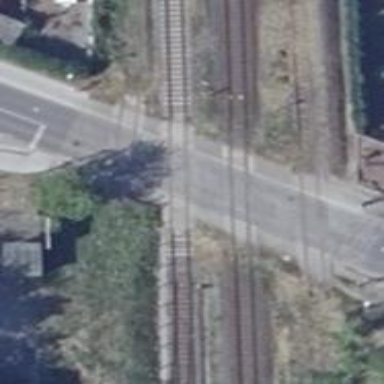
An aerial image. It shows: Level crossing along the railway.